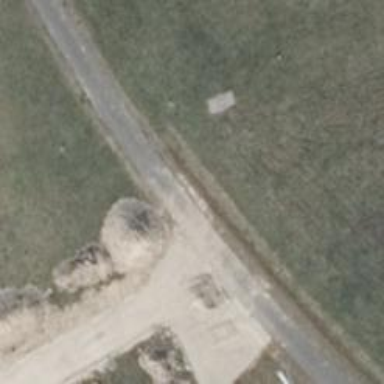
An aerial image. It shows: Asphalt service road.